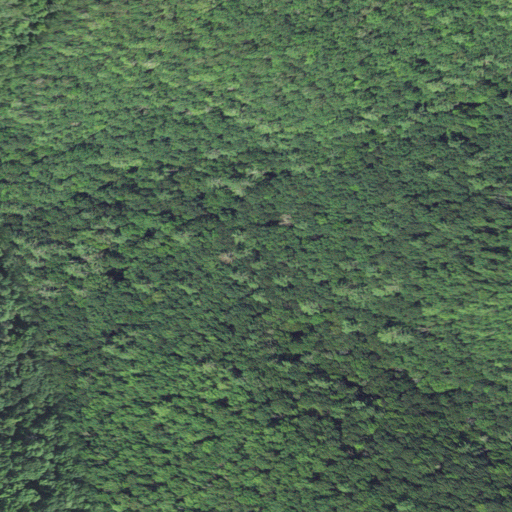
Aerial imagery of valley in West Virginia named Sharp Hollow containing mixed forest, deciduous forest, and evergreen forest